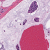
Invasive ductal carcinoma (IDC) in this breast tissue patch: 1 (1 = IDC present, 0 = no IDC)